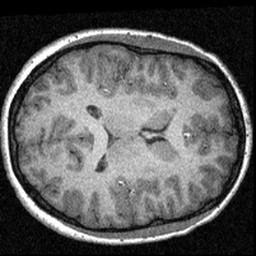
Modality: T1w
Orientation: axial
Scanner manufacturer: siemens
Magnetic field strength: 3 T
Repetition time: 1.57 s
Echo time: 0.00304 s